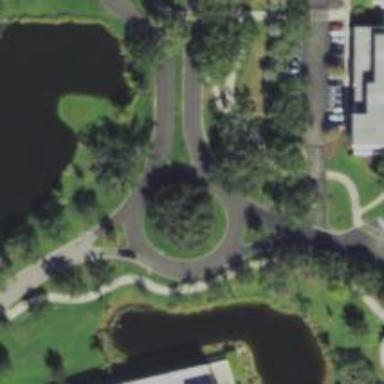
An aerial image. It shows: Residential road with roundabout.